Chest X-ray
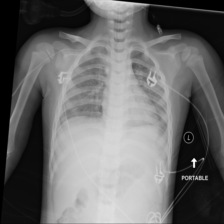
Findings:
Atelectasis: negative
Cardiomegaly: negative
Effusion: negative
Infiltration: negative
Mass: negative
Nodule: negative
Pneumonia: negative
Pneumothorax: negative
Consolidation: negative
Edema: negative
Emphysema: negative
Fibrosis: negative
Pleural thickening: negative
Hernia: negative